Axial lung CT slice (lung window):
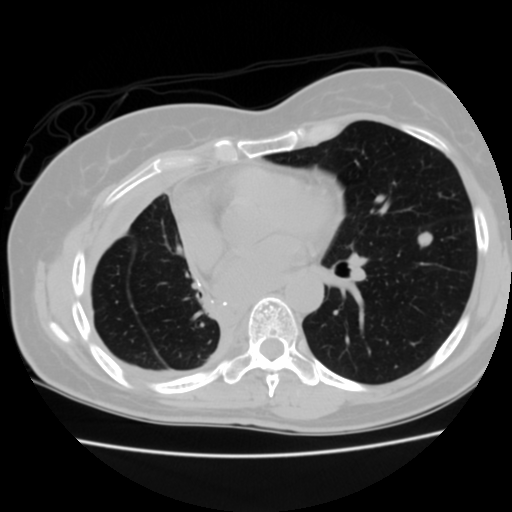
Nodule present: yes
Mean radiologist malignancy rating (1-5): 3.75